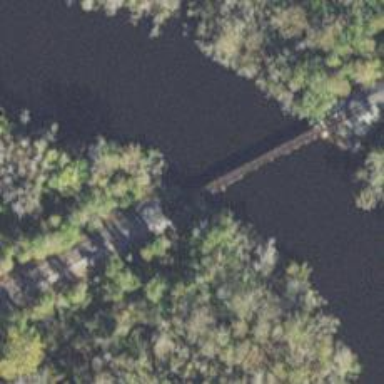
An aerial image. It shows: Trestle bridge over railway tracks.